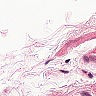
Metastatic tissue present: no